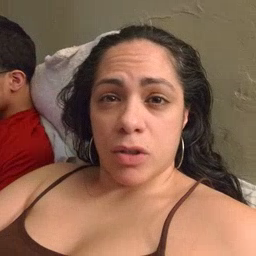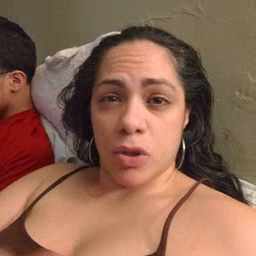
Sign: grandpa